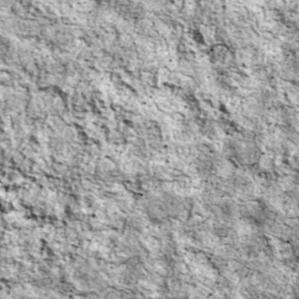
Label: non_frost